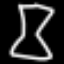
Label: hourglass